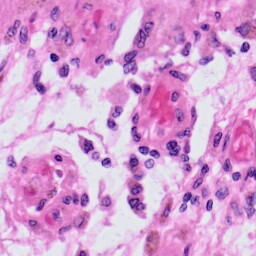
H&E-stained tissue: Skin